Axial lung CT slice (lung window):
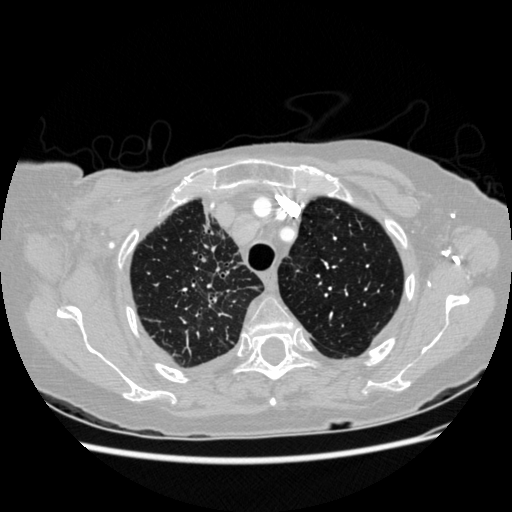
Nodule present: no